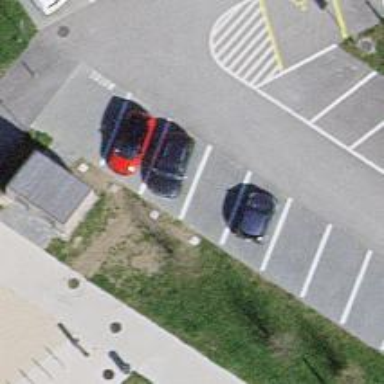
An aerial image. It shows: Charging station.